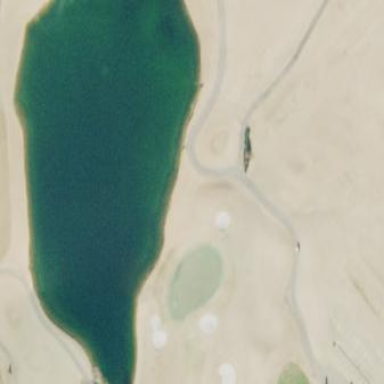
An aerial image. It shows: Water hazard on golf course. The hazard is natural water feature.